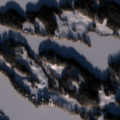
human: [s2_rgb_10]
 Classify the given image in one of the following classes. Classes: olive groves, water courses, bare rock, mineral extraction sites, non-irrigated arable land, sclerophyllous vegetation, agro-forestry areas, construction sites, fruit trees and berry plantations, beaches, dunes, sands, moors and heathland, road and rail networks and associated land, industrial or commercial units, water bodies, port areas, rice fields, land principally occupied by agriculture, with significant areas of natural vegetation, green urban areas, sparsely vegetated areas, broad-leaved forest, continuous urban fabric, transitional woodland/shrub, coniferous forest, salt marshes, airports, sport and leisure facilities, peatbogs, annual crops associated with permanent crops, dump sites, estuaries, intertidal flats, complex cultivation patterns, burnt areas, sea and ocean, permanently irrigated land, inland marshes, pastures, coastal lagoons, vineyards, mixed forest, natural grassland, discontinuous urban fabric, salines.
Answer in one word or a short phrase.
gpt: land principally occupied by agriculture, with significant areas of natural vegetation, coniferous forest, water bodies